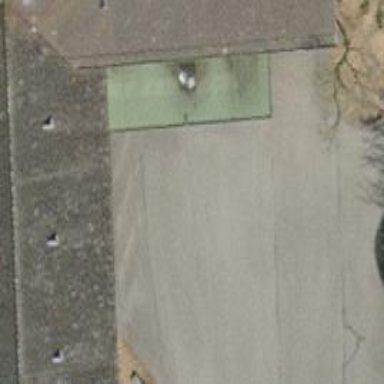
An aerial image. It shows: School building.